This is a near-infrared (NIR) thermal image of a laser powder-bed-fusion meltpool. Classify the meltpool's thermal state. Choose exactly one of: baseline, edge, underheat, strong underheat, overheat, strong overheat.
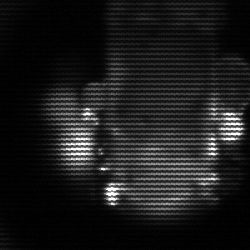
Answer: strong underheat